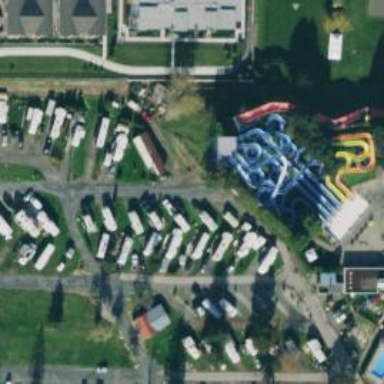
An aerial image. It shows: Water slide attraction.